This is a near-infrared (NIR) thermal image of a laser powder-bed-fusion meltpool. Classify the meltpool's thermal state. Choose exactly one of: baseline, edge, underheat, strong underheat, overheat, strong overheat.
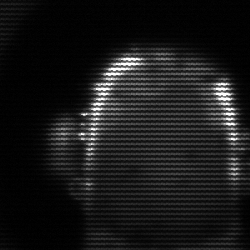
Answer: baseline